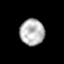
Tissue: prostate
Cell type: T cells
Senescence score: 0.3579
Nuclear area (px): 632
Mean DAPI intensity: 182.503